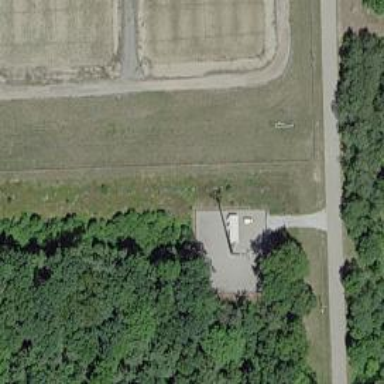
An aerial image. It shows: Communication mast tower.